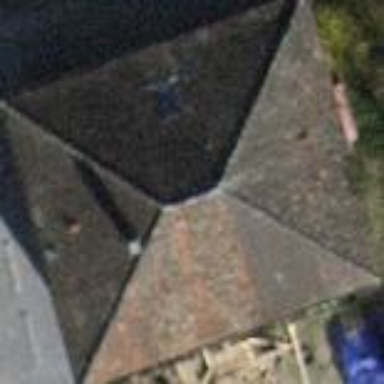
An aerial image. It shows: Detached building.